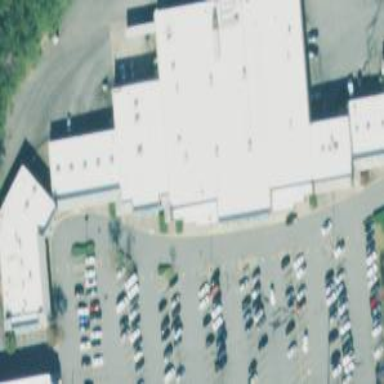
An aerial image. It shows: Building.